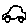
Label: car